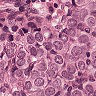
Metastatic tissue present: yes